Question:
I want change all of fonts of the grid to Arial. Change the header font-weight bold and make the header color blue. Size of all fonts will be 12px.
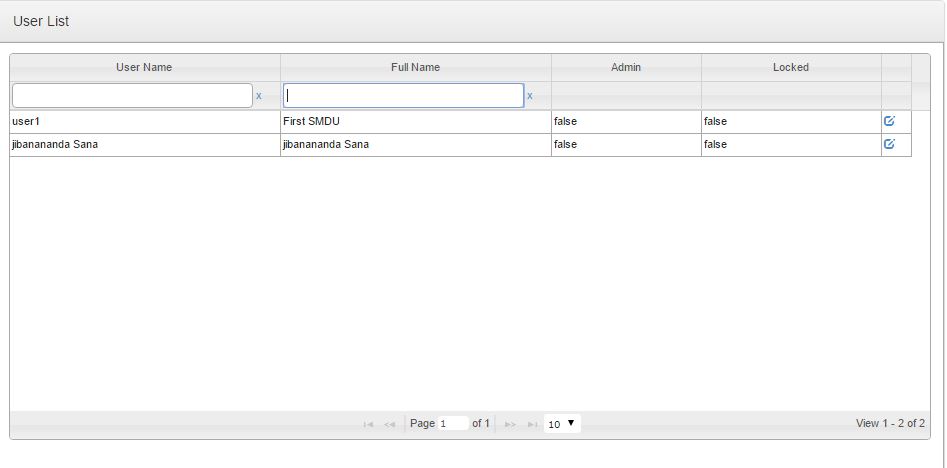
Answer: The exact changes could depend on version of jqGrid and the fork which you use. Ch make the changes which you asked you should use CSS like
'''
.ui-jqgrid {
font-family: Arial;
}
.ui-jqgrid > .ui-jqgrid-view {
font-size: 12px;
}
.ui-jqgrid .ui-jqgrid-hdiv .ui-jqgrid-labels .ui-th-column {
color: blue;
}
'''
If you use 'filterToolbar' then you should need to add
'''
.ui-jqgrid > .ui-jqgrid-view input,
.ui-jqgrid > .ui-jqgrid-view select,
.ui-jqgrid > .ui-jqgrid-view textarea,
.ui-jqgrid > .ui-jqgrid-view button {
font-size: 12px;
}
'''
additionally. After changing the font size you could want to change some 'padding' values used in the grid.
<URL> uses free jqGrid 4.9 and it set 'red' color instead of 'blue' to display the results more clear on jQuery UI Theme which I use.